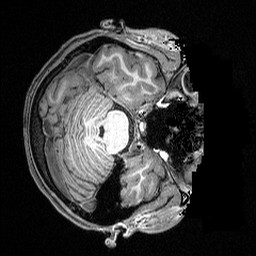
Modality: T1w
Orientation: axial
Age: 30
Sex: female
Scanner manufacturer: siemens
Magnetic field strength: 3 T
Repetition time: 2.3 s
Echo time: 0.00298 s